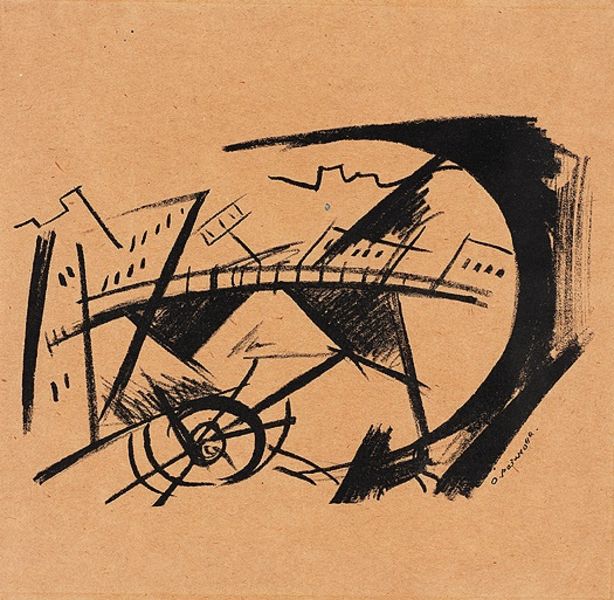
Titel: A City Landscape, A City Landscape
Künstler: Ol’ga Rozanova
Standort: Amherst (Massachusetts, USA)
Institution: Mead Art Museum, Amherst College
Schlagwörter: white, black, windows, print, brown, railing, building, house, mountain, ship, houses, street, road, drawing, paper, black and white, line, sketch, movement, abstract, bridge, town, city, design, ink, square, buildings, dot, pastel, pencil, abstraction, circle, lines, coal, chalk, charcoal, shade, paint, tan, page, arrow, russian, wheel, shape, curves, sharp, bauhaus, triangle, sign, curve, stormtrooper, sketching, walkwat